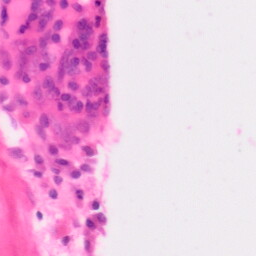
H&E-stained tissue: Colon